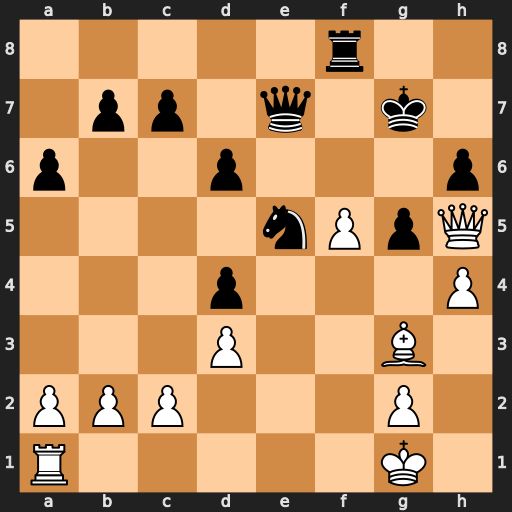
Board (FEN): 5r2/1pp1q1k1/p2p3p/4nPpQ/3p3P/3P2B1/PPP3P1/R5K1
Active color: w
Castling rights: -
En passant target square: -
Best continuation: Bxe5+ Qxe5 Qg6+ Kh8 Qxh6+